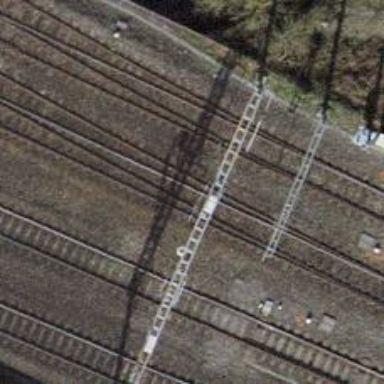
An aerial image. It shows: Railway siding with one electrified track and contact line for powering the train.